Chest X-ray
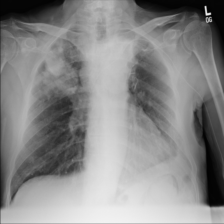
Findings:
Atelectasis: negative
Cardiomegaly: negative
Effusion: negative
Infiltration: negative
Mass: negative
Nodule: negative
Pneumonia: negative
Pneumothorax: negative
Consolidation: negative
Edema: negative
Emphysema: negative
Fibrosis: negative
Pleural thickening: negative
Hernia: negative